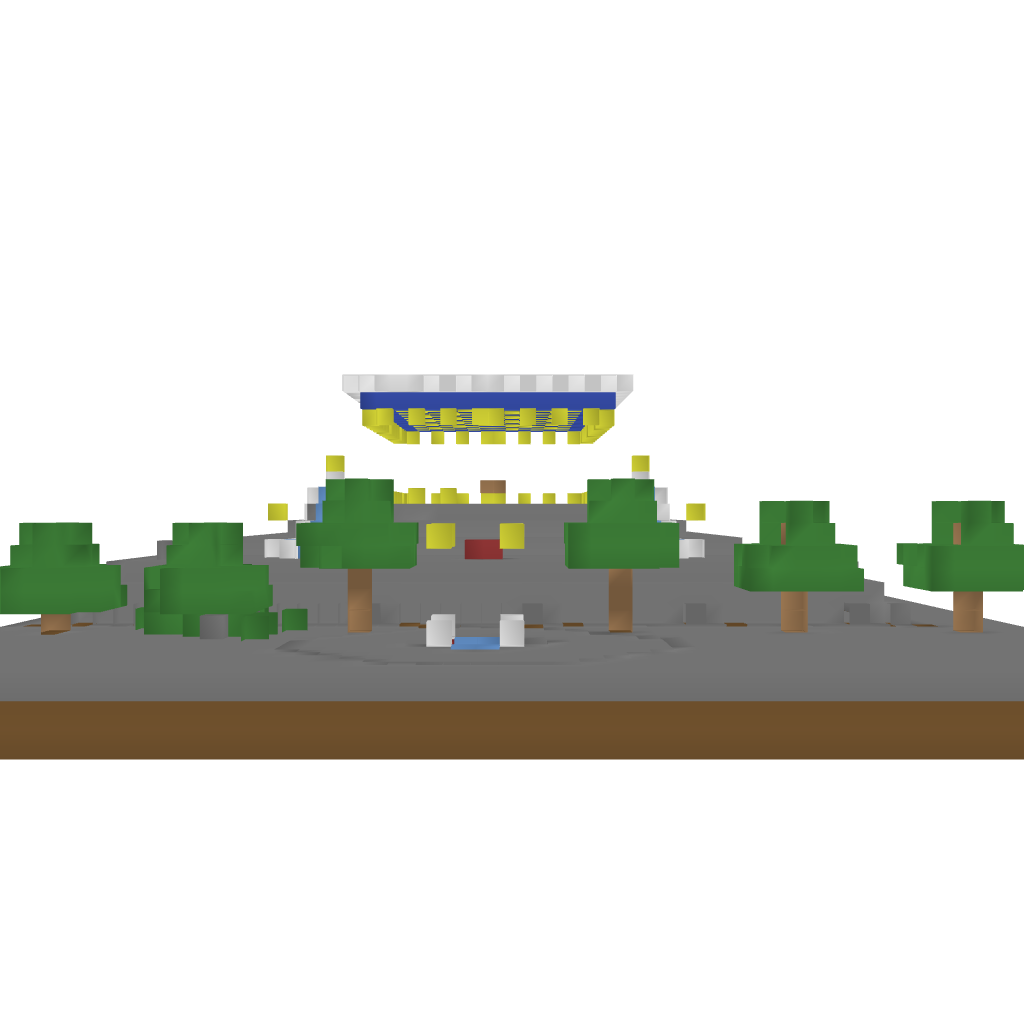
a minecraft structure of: greek temple bad low quality